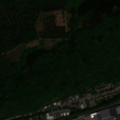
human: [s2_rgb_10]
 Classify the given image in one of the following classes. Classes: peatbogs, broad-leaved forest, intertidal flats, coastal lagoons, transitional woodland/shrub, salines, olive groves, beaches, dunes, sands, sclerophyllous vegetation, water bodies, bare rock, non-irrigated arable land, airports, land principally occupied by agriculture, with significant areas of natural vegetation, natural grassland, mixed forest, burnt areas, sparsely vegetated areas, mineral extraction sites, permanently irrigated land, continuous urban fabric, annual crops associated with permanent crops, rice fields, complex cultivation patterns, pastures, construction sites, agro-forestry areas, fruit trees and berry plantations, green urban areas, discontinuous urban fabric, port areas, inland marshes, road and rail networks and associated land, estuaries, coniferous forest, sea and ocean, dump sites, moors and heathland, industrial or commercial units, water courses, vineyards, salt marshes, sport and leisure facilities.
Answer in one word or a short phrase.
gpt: discontinuous urban fabric, industrial or commercial units, broad-leaved forest, mixed forest